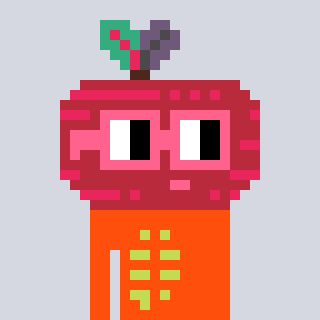
a pixel art character with square pink glasses, a beet-shaped head and a orange-colored body on a cool background